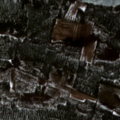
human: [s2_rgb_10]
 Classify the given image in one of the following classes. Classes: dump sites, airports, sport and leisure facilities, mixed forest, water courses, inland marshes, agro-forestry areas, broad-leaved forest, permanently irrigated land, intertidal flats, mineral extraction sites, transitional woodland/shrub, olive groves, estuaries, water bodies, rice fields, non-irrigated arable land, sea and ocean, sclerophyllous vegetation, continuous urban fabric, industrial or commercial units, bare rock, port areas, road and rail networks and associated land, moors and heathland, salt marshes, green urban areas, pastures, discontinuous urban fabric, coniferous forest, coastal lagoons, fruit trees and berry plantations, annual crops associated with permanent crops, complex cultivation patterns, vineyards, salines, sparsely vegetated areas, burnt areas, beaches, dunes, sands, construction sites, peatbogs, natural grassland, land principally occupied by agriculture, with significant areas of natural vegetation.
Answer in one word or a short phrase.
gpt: coniferous forest, mixed forest, transitional woodland/shrub, water bodies